Question: I wanted to ask if it is possible to use the UIScrollView horizontally. I have an app that plays different radio stations, each station is represented by an UIButton. How can i place i.e 3 buttons in a row so when i scroll another three UIButtons appear?
Below you can find how the design is supposed to look like.
Thank you very much!

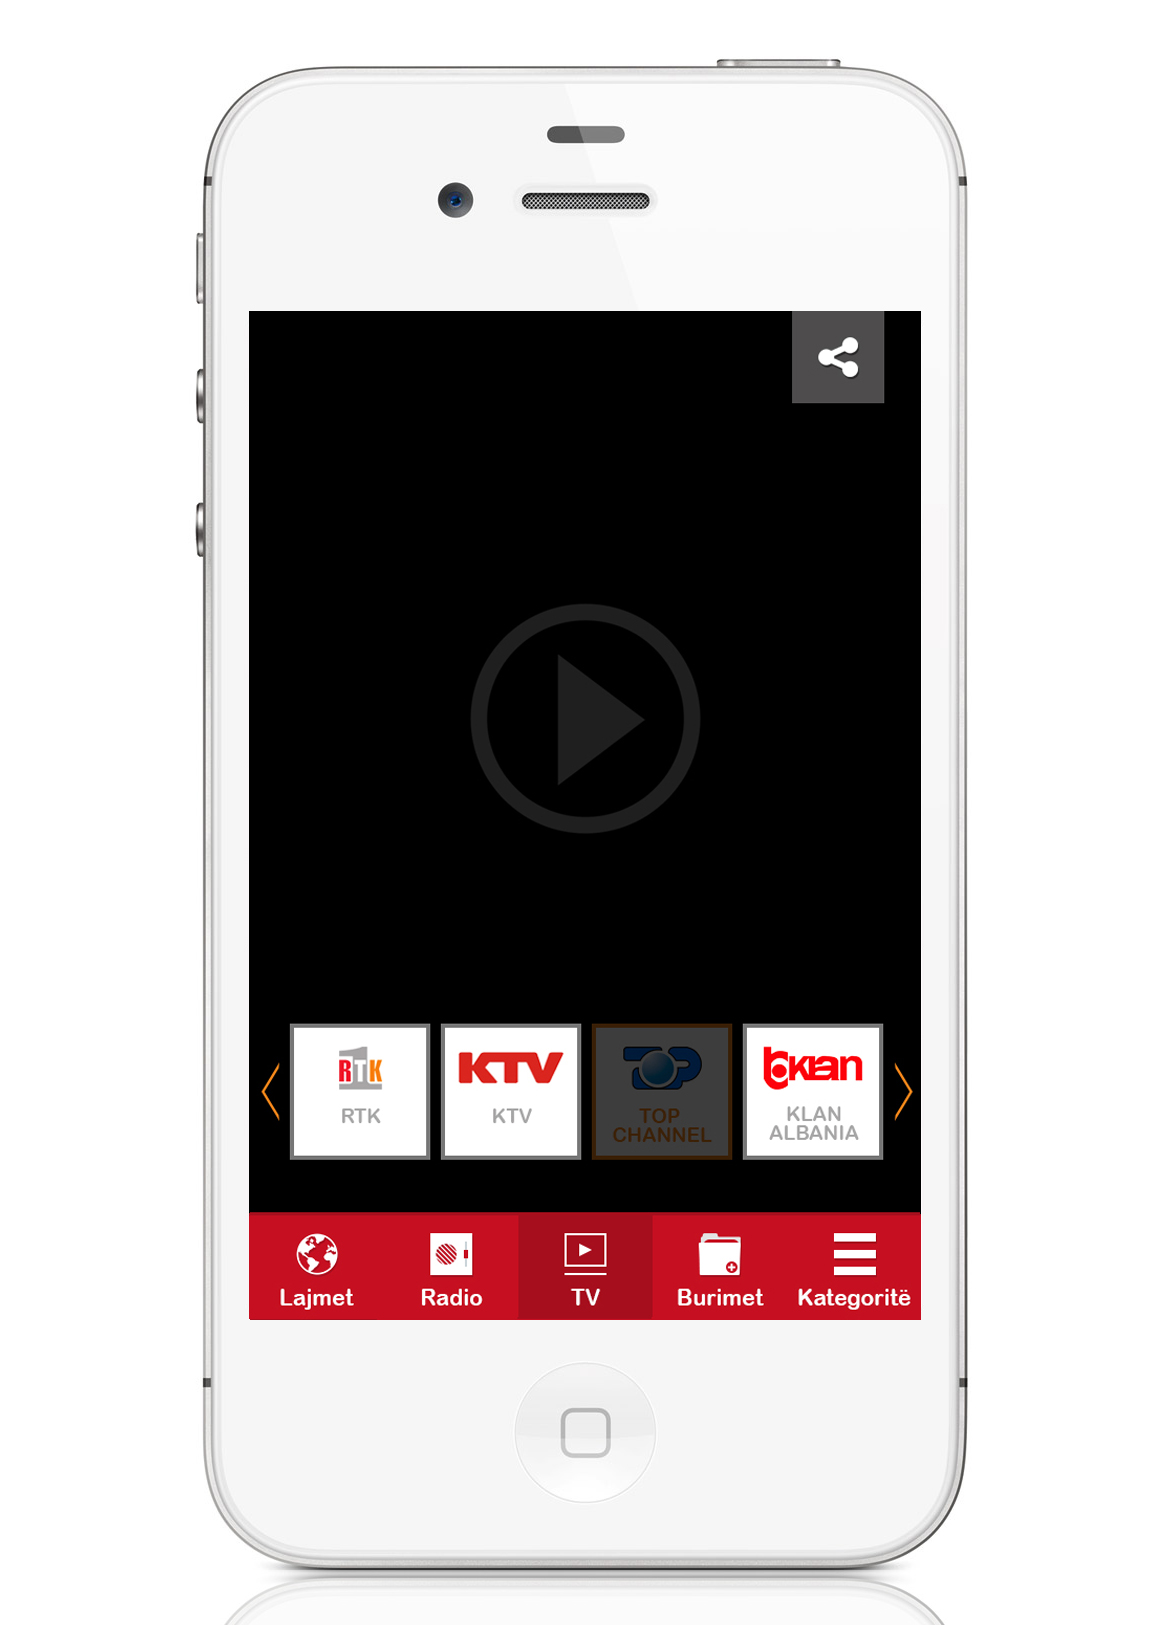
Answer: It works exactly the same as vertically. Just set the 'scrollview.contentSize.width' greater than 'scrollview.frame.size.width'.